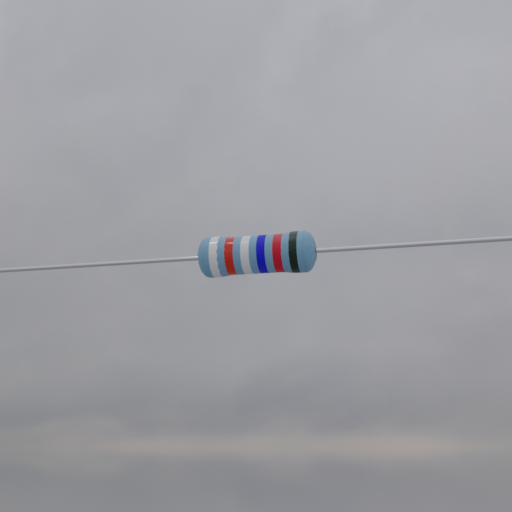
Resistor colour bands (in order): white, red, white, blue, red, black